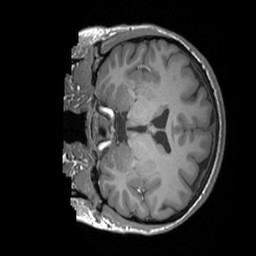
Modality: T1w
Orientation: coronal
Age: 23
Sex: female